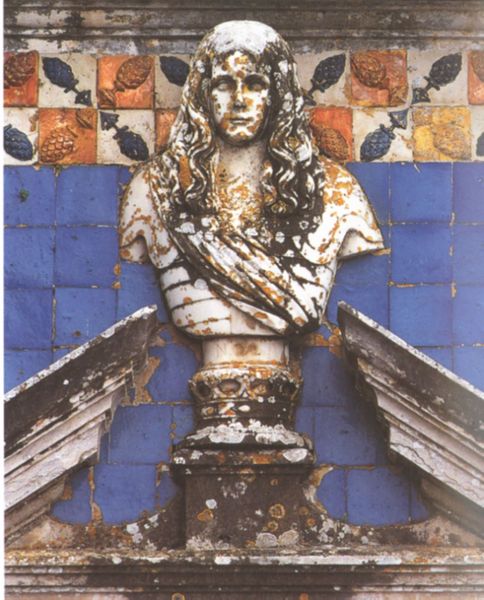
Titel: Palacio Fronteira
Standort: Benfica, Palacio Fronteira (EU - P)
Schlagwörter: blau, blätter, kopf, körper, mann, weiß, gelb, grün, mädchen, braun, frau, grau, haar, mund, nase, orange, schwarz, säule, tür, blick, dach, gebäude, haus, rot, muster, arme, augen, gesicht, lang, rahmen, sockel, stein, portrait, haare, lippen, locken, früchte, skulptur, statue, schärpe, relief, fassade, giebel, mauer, detail, büste, stuck, plastik, oberkörper, foto, flechten, moos, fliesen, scherpe, fliese, kachel, kacheln, grab, toga, fließen, zapfen, tympanon, patina, eichel, sprenggiebel, pinienzapfen, bllau, scokel, mster, ocken, k+büsste